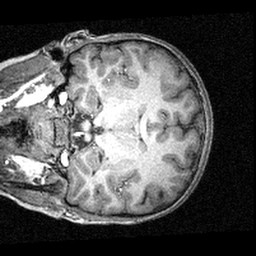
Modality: T1w
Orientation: coronal
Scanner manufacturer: siemens
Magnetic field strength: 3 T
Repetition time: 1.57 s
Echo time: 0.00304 s